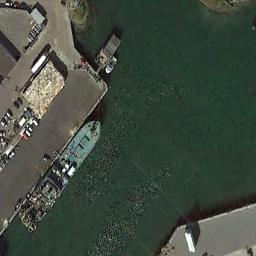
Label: ship